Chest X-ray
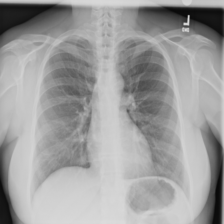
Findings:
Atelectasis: negative
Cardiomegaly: negative
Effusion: negative
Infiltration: negative
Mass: negative
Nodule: negative
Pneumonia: negative
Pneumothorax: negative
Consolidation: negative
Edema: negative
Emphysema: negative
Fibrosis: negative
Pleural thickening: negative
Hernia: negative